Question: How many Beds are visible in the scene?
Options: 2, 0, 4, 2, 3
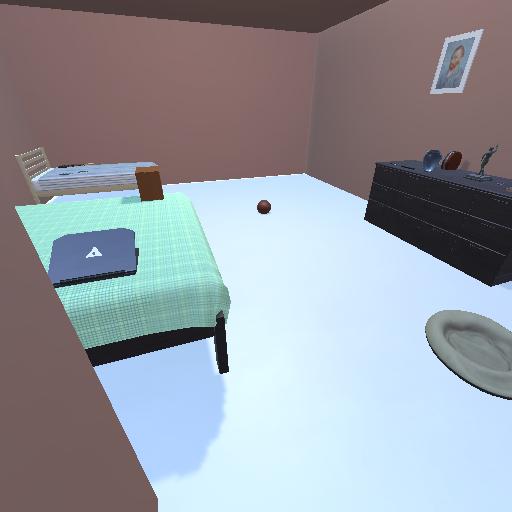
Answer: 2